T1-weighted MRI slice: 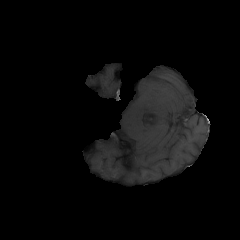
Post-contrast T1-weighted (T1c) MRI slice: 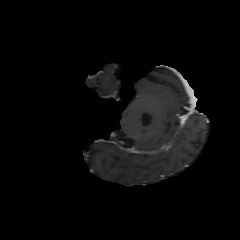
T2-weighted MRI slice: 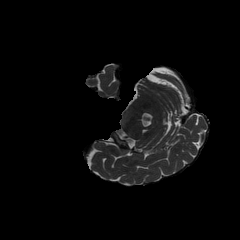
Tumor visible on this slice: no